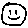
Label: smiley face